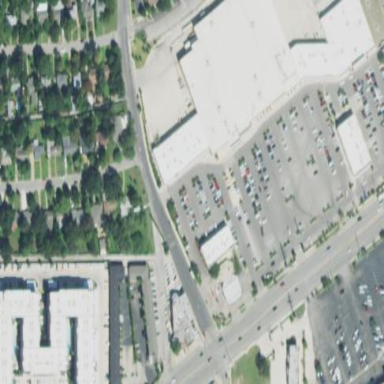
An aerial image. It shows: Retail area.